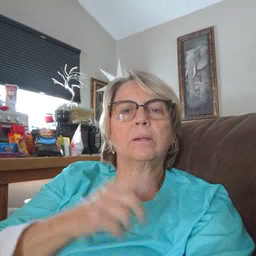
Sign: milk